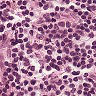
Metastatic tissue present: no